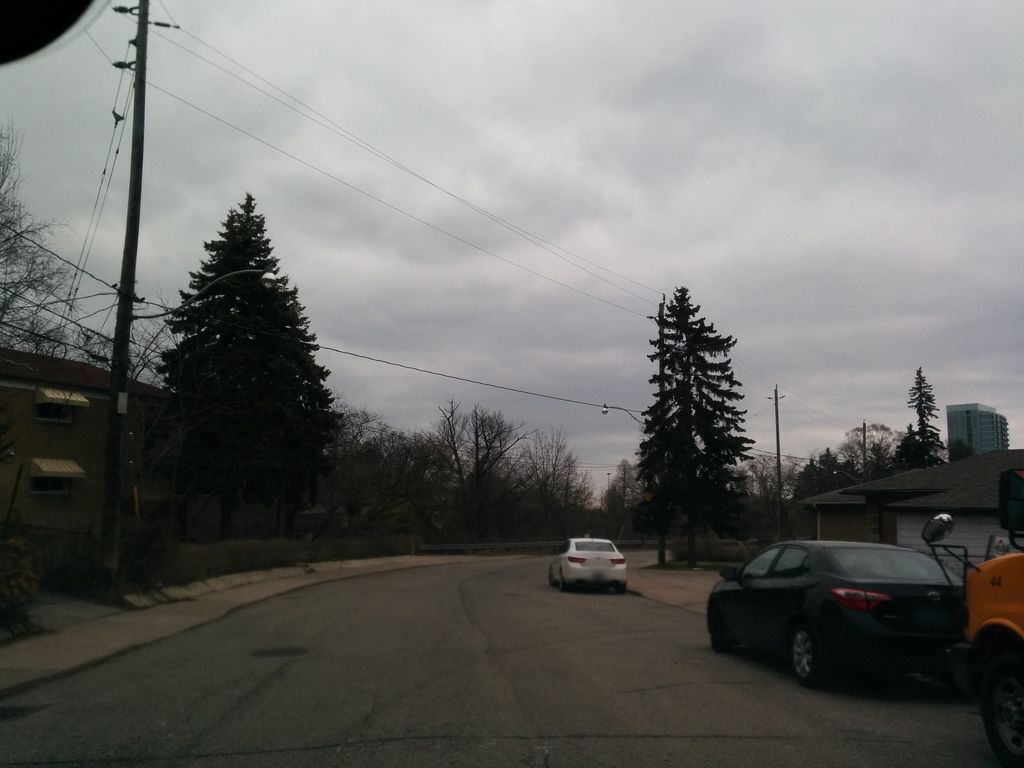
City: toronto